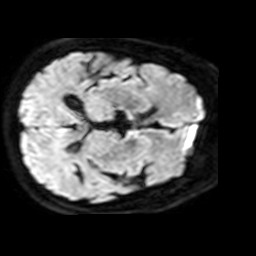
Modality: TRACE
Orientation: axial
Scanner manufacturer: philips
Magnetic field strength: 1.5 T
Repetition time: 3.116 s
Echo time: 0.06279 s